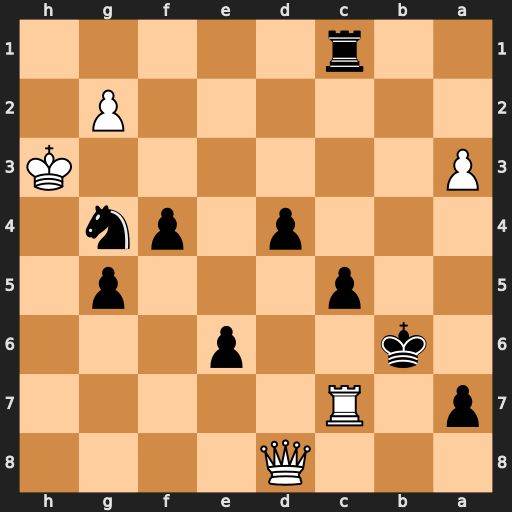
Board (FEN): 3Q4/p1R5/1k2p3/2p3p1/3p1pn1/P6K/6P1/2r5
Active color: b
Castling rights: -
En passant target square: -
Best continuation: Nf2+ Kh2 Rh1#